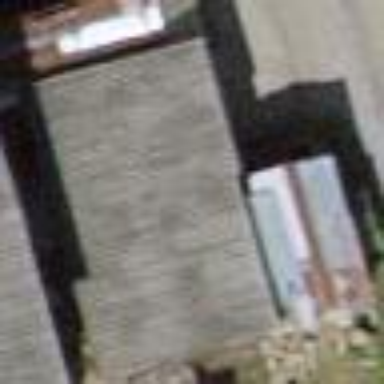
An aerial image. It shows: Shed building.